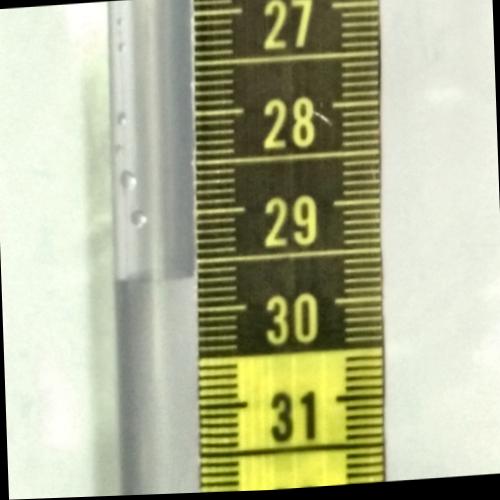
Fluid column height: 29.7 cm